Field crop: maize
Growth stage: 2
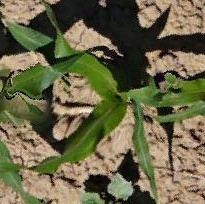
Species: maize